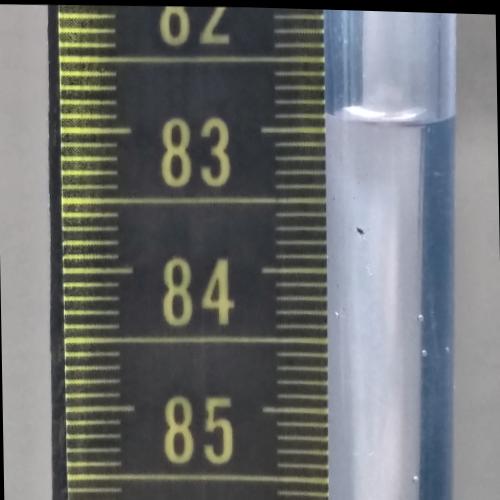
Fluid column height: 82.9 cm